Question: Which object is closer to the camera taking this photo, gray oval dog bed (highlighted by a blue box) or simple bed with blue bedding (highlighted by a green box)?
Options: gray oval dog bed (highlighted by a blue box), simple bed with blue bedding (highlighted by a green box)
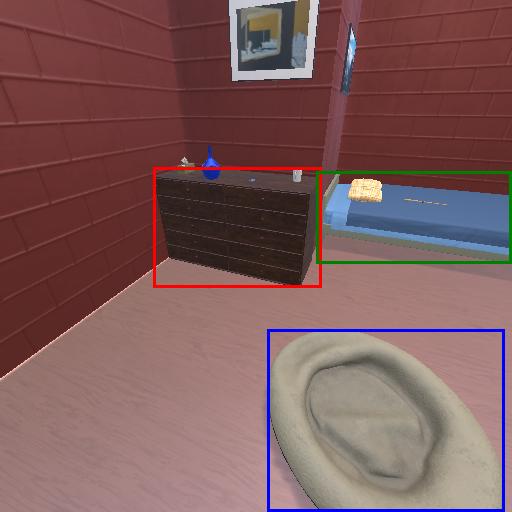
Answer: gray oval dog bed (highlighted by a blue box)